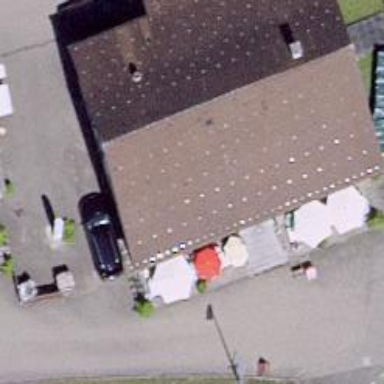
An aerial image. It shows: Restaurant.